Question: In PHP, when making a login page, if your page is HTTPS, is it common for the username/password to appear in the request post information?
Shouldn't the password be encrypted? What am I missing?
Here is an example of what I'm talking about: this website is called souq.com where you can see in Firebug monitoring it's showing the username and password.

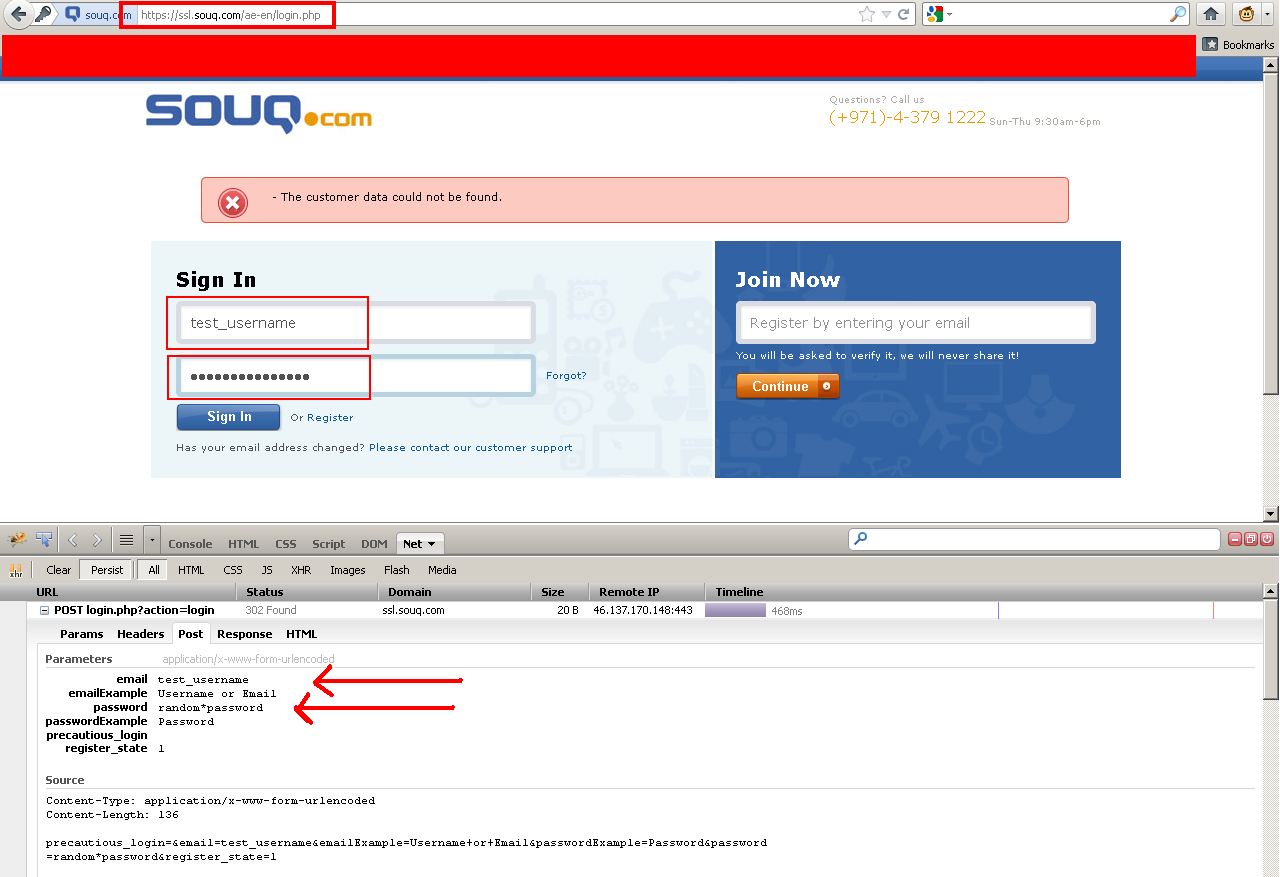
Answer: It is encrypted when sent over the internet. What you see here is what your browser sent to the server it became encrypted.
Therefor what you see in Firebug has nothing to do with how it looks like when being sent through the web.